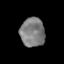
Tissue: prostate
Cell type: T cells
Senescence score: 0.3563
Nuclear area (px): 693
Mean DAPI intensity: 126.261